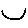
Label: smiley face